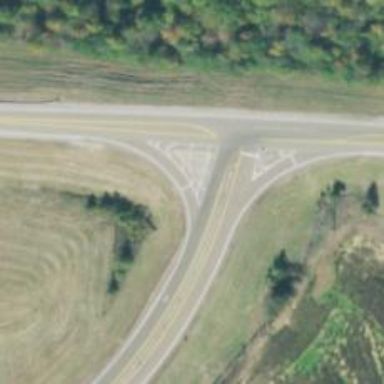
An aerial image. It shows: Trunk link road with asphalt surface.